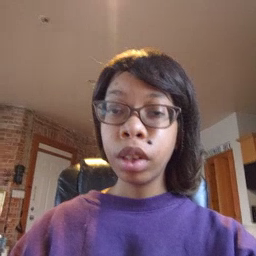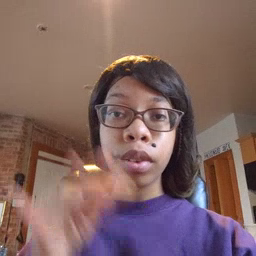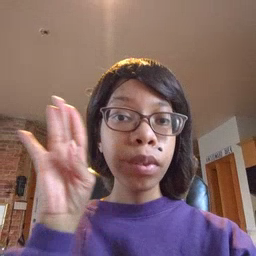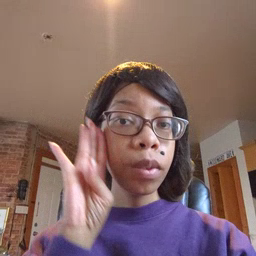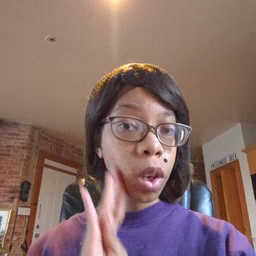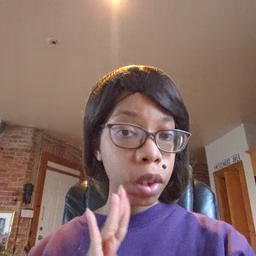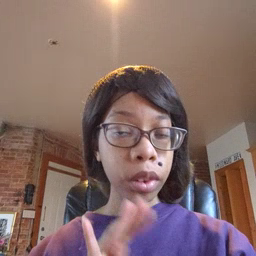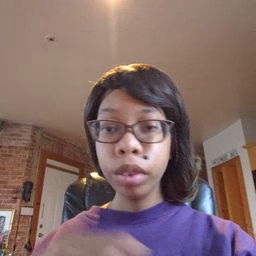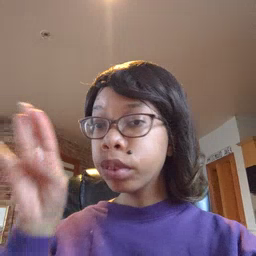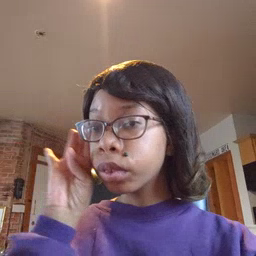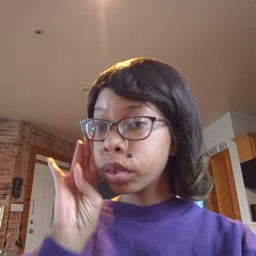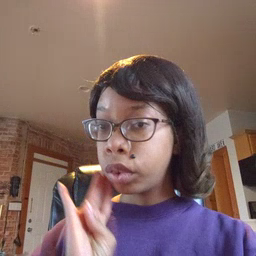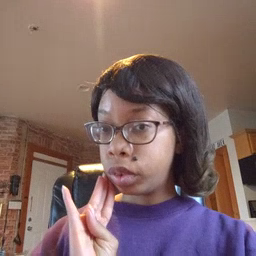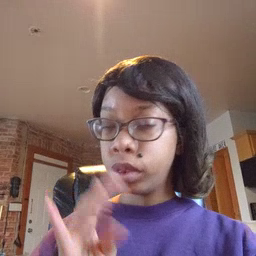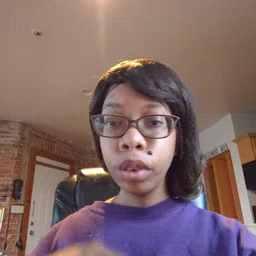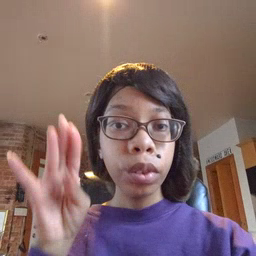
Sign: brown